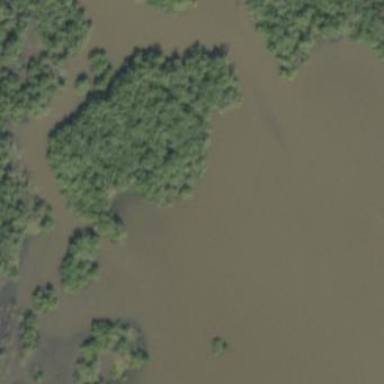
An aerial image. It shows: Mangrove wetland with plant community known as Mangrove Swamp.